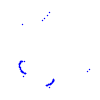
Particle: pion